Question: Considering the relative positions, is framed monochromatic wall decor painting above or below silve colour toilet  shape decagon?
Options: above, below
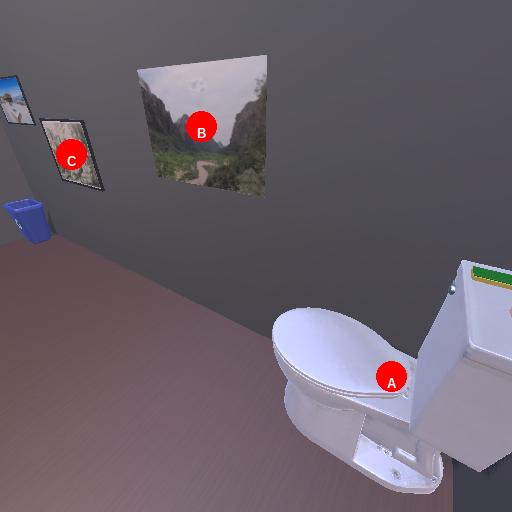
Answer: above